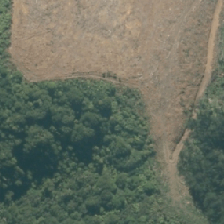
Land cover: indigenous_forest